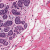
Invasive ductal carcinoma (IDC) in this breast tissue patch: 0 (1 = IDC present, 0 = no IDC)